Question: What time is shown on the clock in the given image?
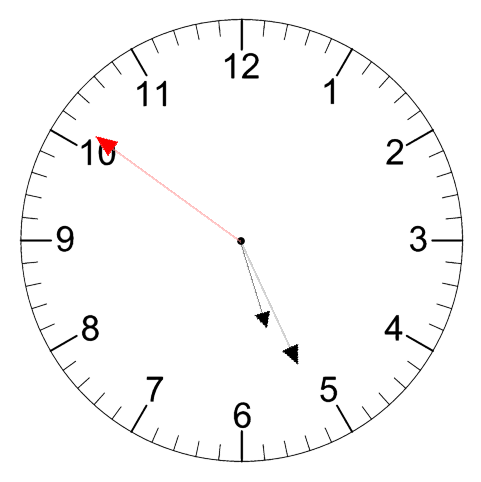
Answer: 05:25:51